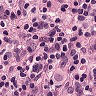
Metastatic tissue present: yes